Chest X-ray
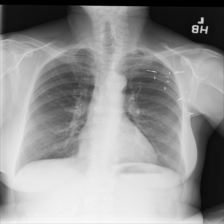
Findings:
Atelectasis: negative
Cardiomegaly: negative
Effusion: negative
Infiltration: negative
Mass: negative
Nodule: negative
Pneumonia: negative
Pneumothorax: negative
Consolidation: negative
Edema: negative
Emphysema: negative
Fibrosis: negative
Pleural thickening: negative
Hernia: negative